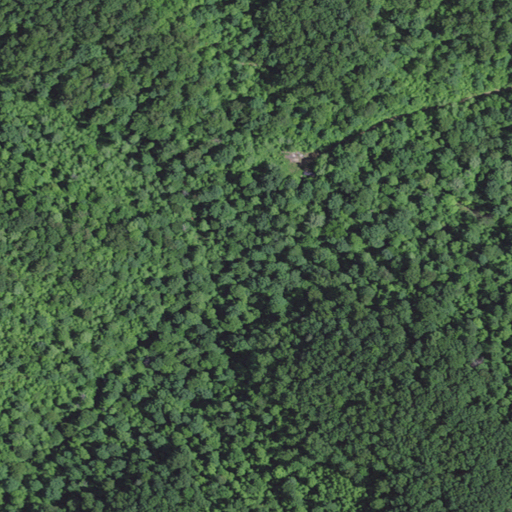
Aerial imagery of valley in Kentucky named Henderson Hollow containing deciduous forest and mixed forest